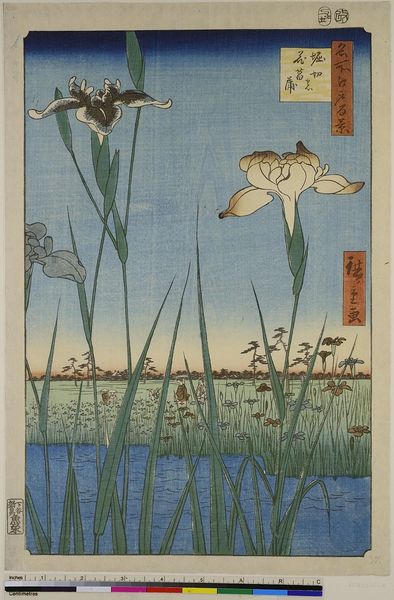
Titel: Der Irisgarten in Horikiri, Blatt 65 aus der Serie: 100 berühmte Ansichten von Edo
Künstler: Utagawa Hiroshige
Standort: Hamburg
Institution: Museum für Kunst und Gewerbe Hamburg
Schlagwörter: himmel, wasser, weiß, teich, blume, blumen, schwarz, schilf, pflanzen, holzschnitt, japan, japanisch, wasserpflanzen, asien, druckgraphik, druckgrafik, holzdruck, sumpf, lilie, iris, schwertlilie, zeit, textil, farbholzschnitt, parks, edo, reproduktionen, kanji, druckerzeugnisse, japanische schrift, gärten, ukiyo